Current action and preconditions to check: trajectory_clear

Your task: For each precondition in the list above, predict whether it will hold at this action.

Consider the current scene as observed from the mobile robot's camera, and analyze the predicted future states of all dynamic agents (e.g., people, animals, vehicles, or any moving entities) within the NEXT SECOND.

IMPORTANT: Only answer "very likely" if you are absolutely certain—based on strong, clear evidence—that a dynamic agent will violate the precondition in the predicted future state. Do NOT answer "very likely" for unlikely, ambiguous, or low-probability risks.

Ask yourself for each precondition: Is there a high probability, with clear and convincing evidence, that the predicted future states of any dynamic agent will interfere with the predicted future state of the currently executing action within the NEXT SECOND, causing that precondition to fail?

Assess the risk level based on these predictions. Use "likely" or "very likely" if motions create a clear risk of interference.

Use "neutral" or "improbable" if agents are nearby but their predicted paths are clearly diverging or non-conflicting.

Failure Risk Categories: "very improbable", "improbable", "neutral", "likely", "very likely"

Answer Format: Output ONLY the probability_of_failure value from these categories: "very improbable", "improbable", "neutral", "likely", "very likely"

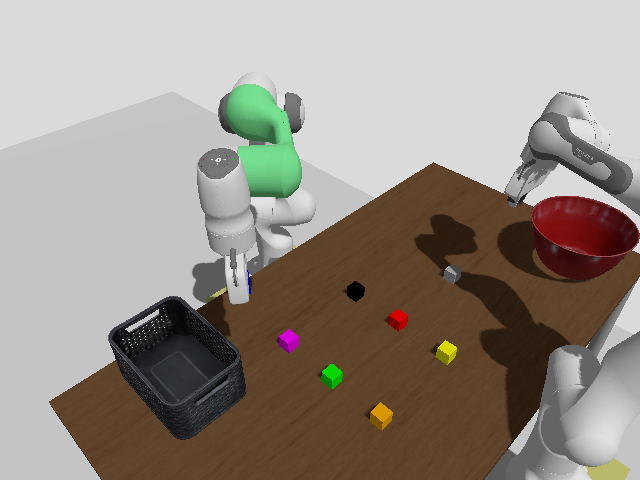

Answer: very improbable